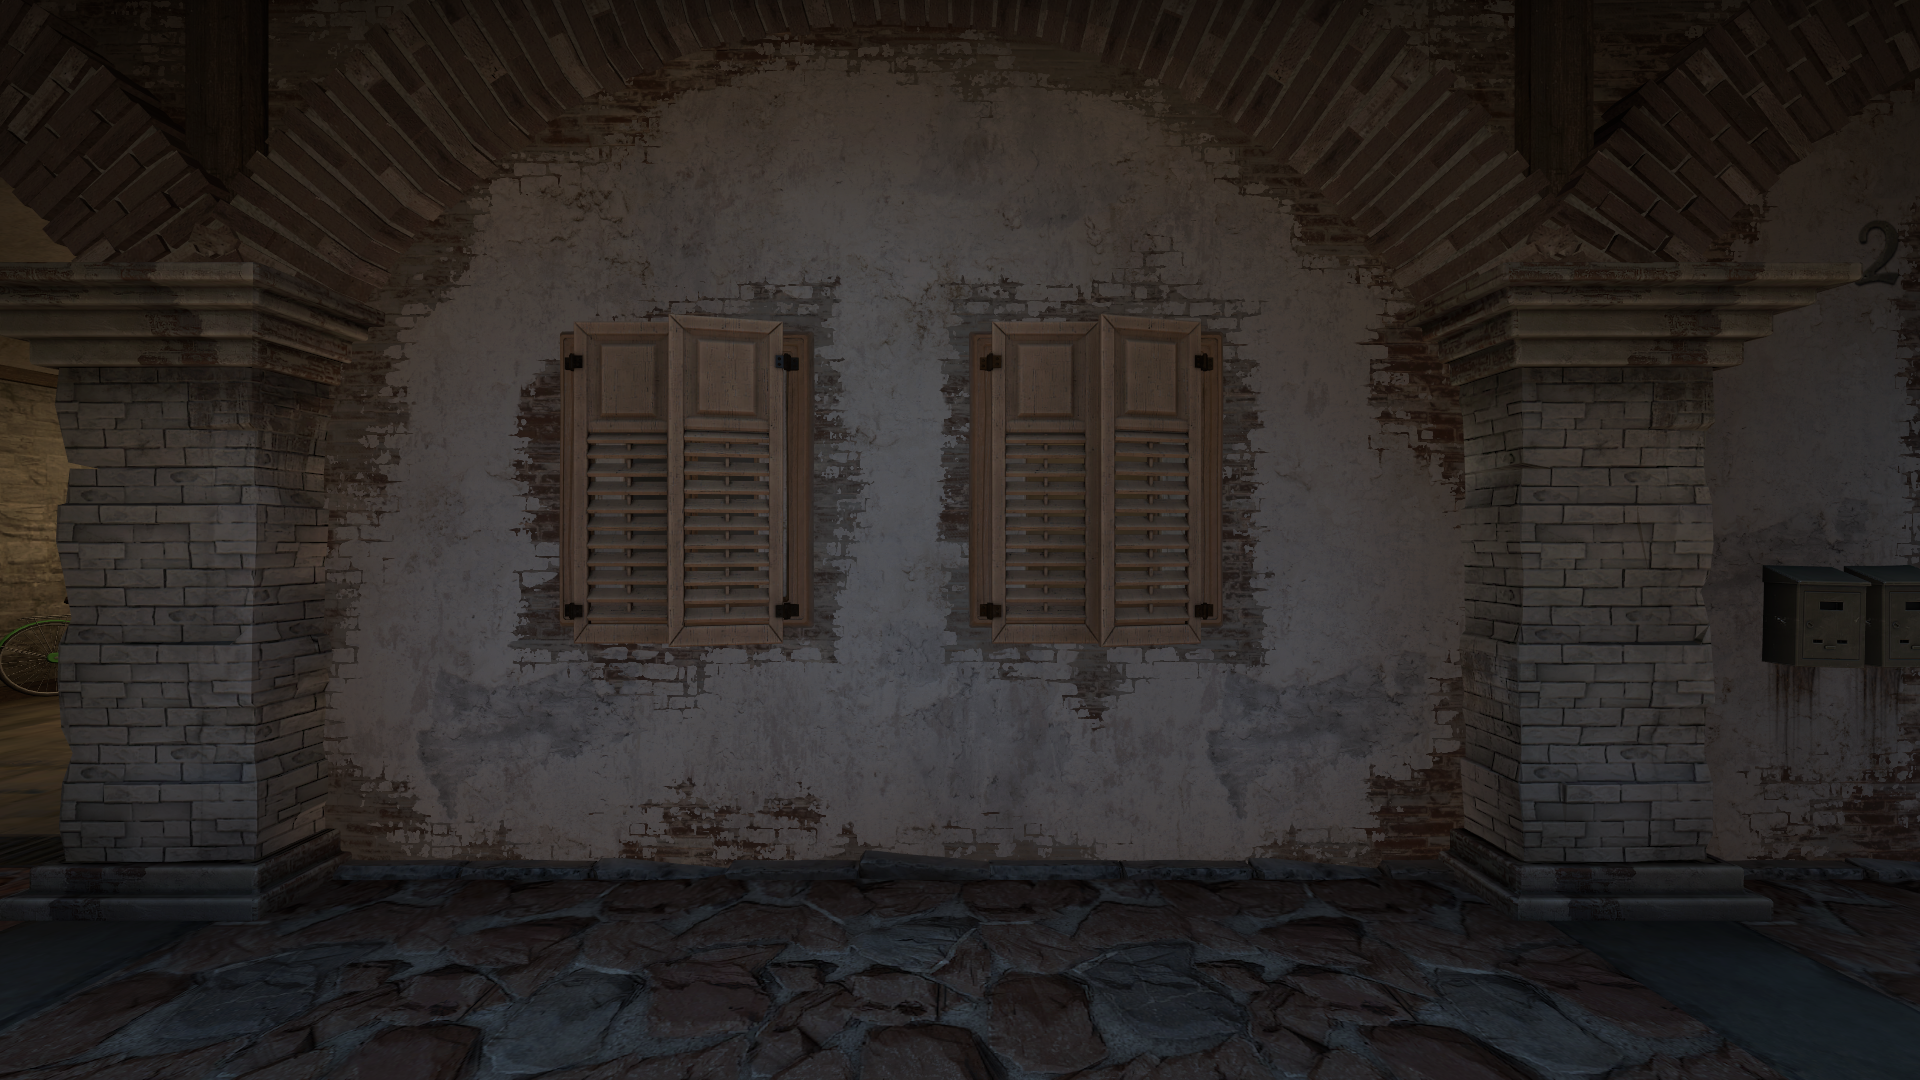
Map: de_inferno